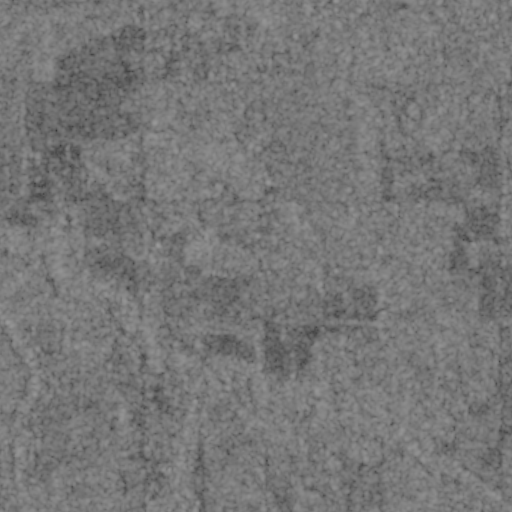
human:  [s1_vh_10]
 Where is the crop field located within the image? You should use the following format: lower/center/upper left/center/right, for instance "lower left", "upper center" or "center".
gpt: The crop field is located in the upper right of the image.
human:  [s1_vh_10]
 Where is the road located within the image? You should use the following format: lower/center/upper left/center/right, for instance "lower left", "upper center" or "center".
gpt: There is no road in the image.

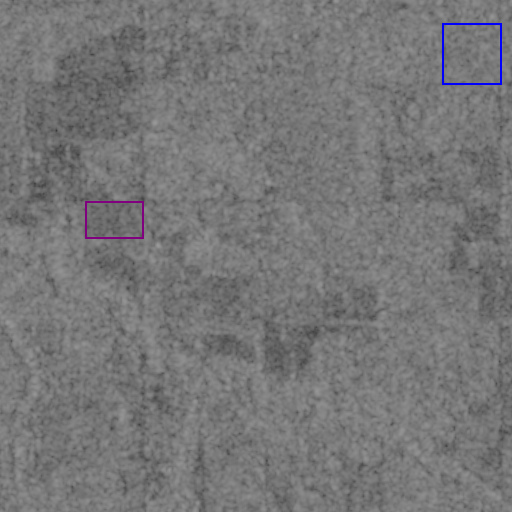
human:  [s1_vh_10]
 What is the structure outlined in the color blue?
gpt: The structure outlined in blue is a crop field.
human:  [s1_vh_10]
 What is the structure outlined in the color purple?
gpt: The structure outlined in purple is a park.
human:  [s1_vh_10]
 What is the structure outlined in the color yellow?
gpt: There is no yellow outline.